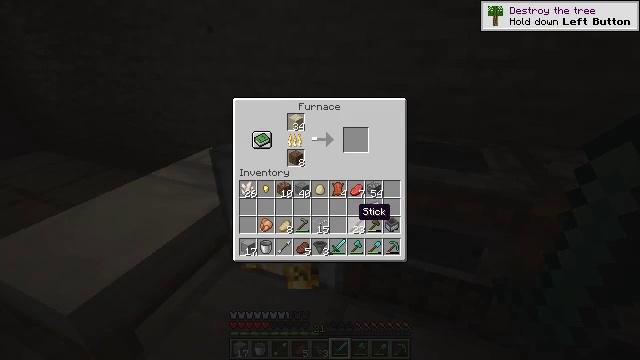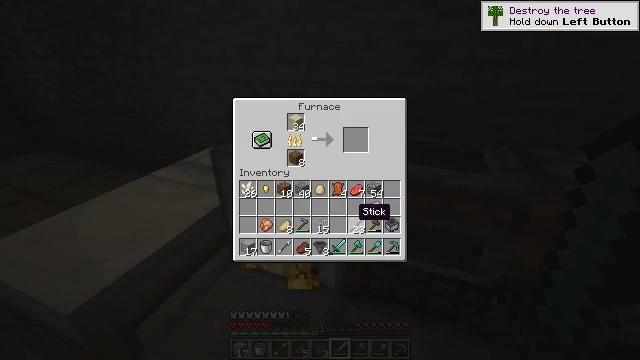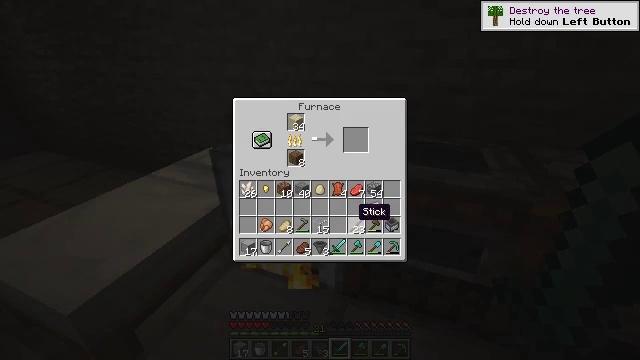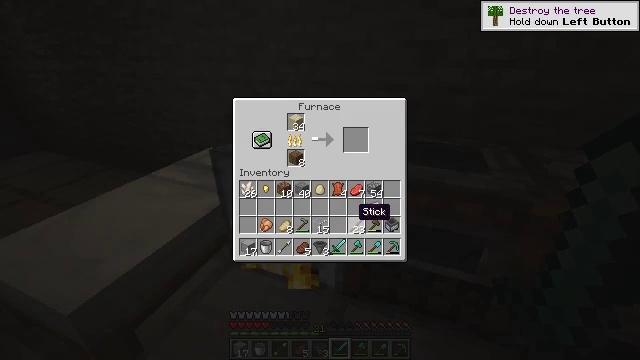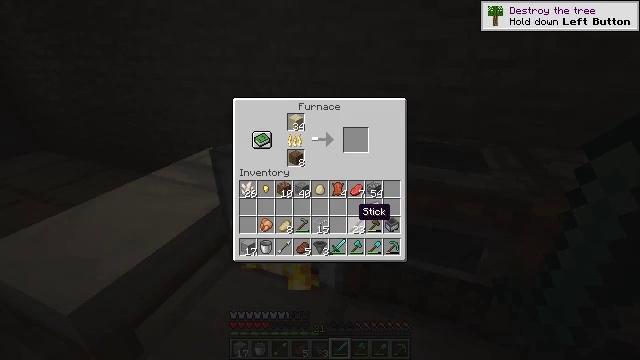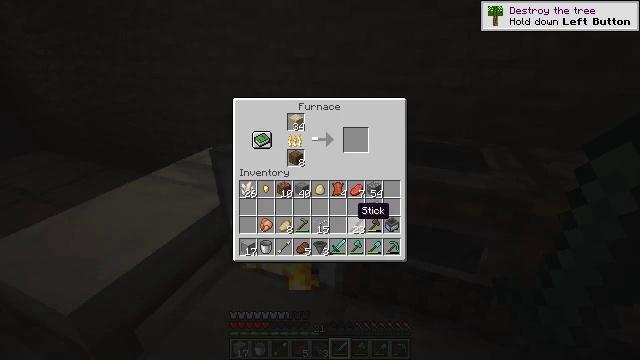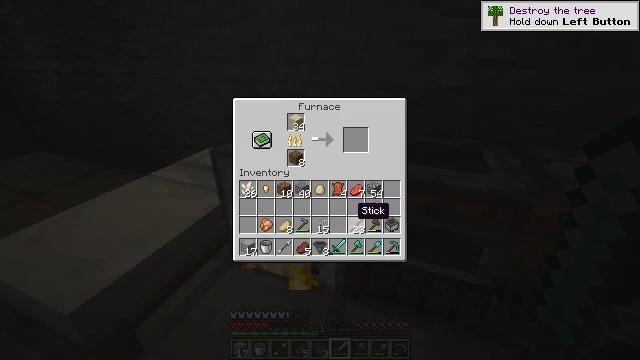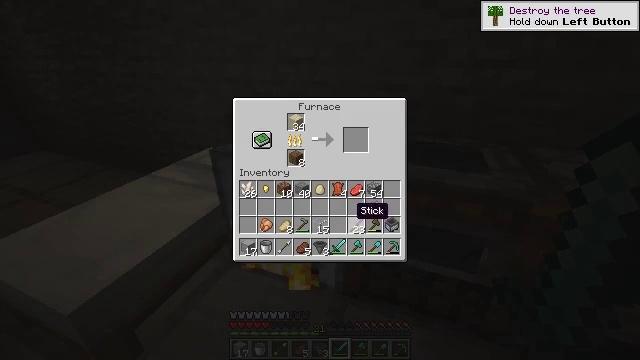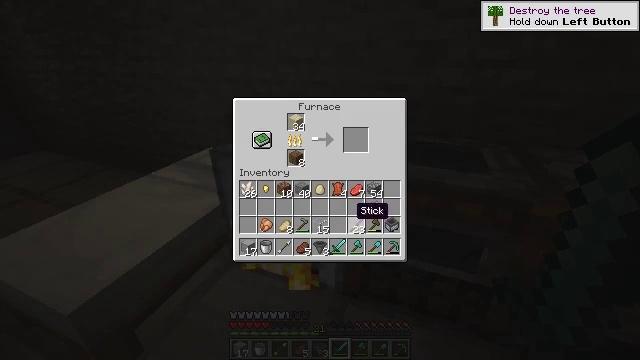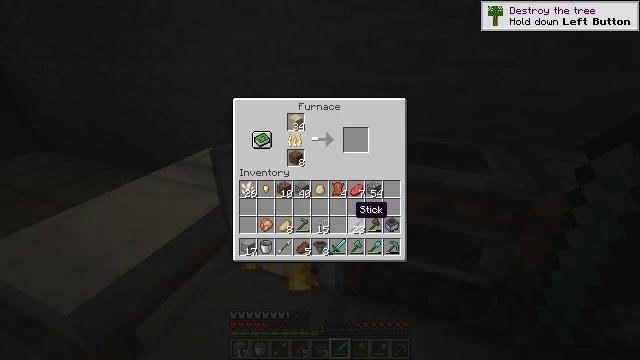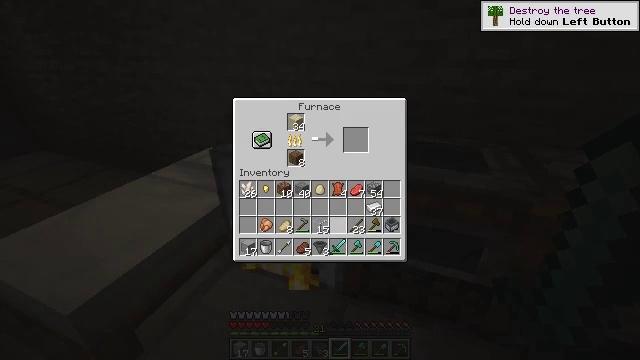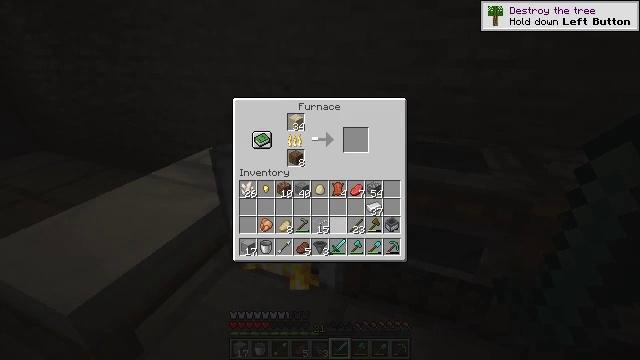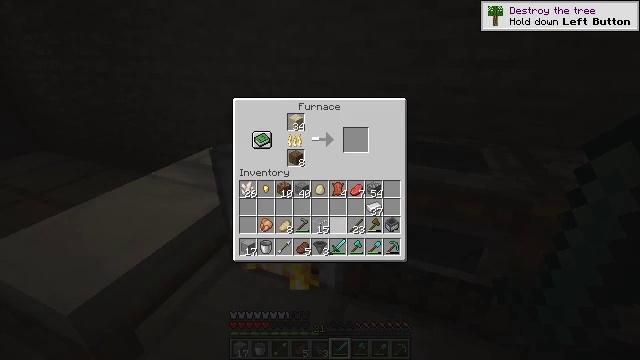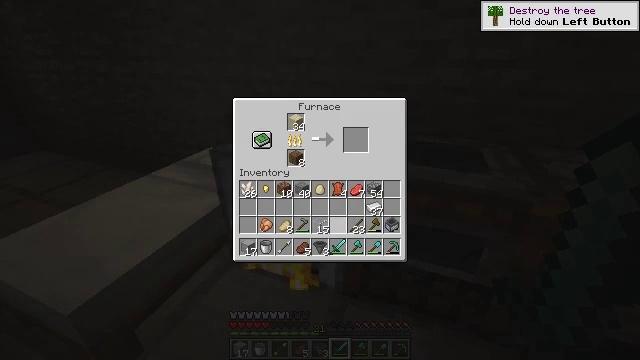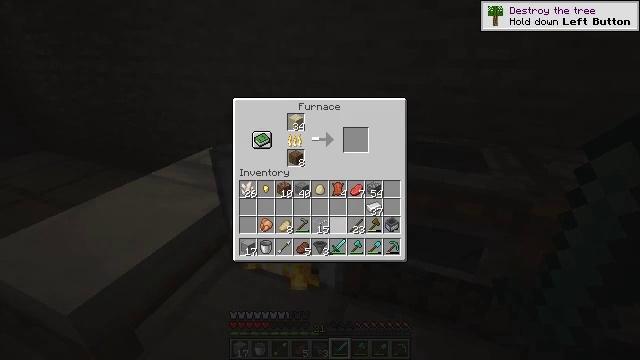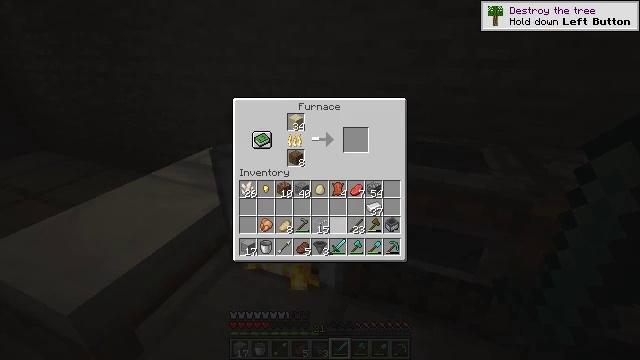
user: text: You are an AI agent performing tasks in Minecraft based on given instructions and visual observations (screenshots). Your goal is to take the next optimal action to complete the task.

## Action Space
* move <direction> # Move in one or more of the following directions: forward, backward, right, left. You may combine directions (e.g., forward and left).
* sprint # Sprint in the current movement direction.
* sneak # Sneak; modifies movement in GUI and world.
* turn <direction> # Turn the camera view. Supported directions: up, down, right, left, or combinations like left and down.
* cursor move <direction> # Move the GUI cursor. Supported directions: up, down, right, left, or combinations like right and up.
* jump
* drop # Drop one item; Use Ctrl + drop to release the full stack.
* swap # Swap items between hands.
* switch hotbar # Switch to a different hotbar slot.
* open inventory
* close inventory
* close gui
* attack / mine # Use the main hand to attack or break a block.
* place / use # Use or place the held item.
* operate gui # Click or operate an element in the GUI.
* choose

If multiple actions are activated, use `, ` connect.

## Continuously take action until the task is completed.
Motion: motion action
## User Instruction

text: Break the large fern to clear the space.
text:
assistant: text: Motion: no_op
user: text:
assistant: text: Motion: no_op
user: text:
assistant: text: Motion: no_op
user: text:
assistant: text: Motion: no_op
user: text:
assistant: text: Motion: no_op
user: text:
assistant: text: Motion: no_op
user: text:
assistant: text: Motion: no_op
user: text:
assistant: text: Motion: no_op
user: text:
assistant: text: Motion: no_op
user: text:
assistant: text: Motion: no_op
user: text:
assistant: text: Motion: no_op
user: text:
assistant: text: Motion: no_op
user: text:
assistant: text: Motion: no_op
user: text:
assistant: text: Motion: no_op
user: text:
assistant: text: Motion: no_op
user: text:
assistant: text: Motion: no_op
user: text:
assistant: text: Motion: no_op
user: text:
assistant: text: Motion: no_op
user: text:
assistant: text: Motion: no_op
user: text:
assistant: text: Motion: no_op
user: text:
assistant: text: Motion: no_op
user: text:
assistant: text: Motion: no_op
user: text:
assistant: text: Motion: no_op
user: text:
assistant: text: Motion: no_op
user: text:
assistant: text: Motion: no_op
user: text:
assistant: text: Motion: no_op
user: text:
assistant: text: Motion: no_op
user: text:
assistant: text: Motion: no_op
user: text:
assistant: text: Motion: no_op
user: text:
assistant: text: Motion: no_op